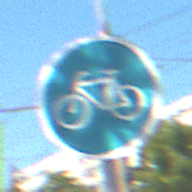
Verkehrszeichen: Radweg
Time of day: Midday
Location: Outdoor (Urban)
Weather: Clear
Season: NotSpecified
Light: Natural